【题型】选择题　【知识点】解析几何　【难度】easy
已知点 \(A(x_1,y_1)\)，\(B(x_2,y_2)\) 在 \(x\) 轴同侧，\(x\) 轴上一点 \(P\) 满足 \(|PA| + |PB|\) 为最小.设 \(PA\)，\(PB\) 的斜率分别是 \(k_1\)，\(k_2\)，则（\quad\quad）.

% 用表格强制对齐：每列固定宽度，B/D公式起始位置完全一致
\begin{tabular}{@{}l@{\hspace{5em}}l@{}}
A. \(k_1k_2 = 1\)       & B. \(k_1k_2 = -1\) \\[8pt]  % 8pt空行保证行间距一致

C. \(k_1 + k_2 = 0\)    & D. \(k_1 - k_2 = 0\)
\end{tabular}
【解答】

【答案】C

【分析】
作出示意图，设 \(A\) 关于 \(x\) 轴的对称点为 \(C\)，数形结合可得 \(P,B,C\) 三点共线时，\(|PA| + |PB|\) 为最小，可求解。

【详解】
不妨设 \(A,B\) 两点均在 \(x\) 轴的上方，如图所示：

设 \(A\) 关于 \(x\) 轴的对称点为 \(C\)，

因为 \(P\) 在 \(x\) 轴上，则直线 \(PA\) 与直线 \(PC\) 倾斜角互补，即 \(k_1 = -k_{PC}\)，且 \(|PA| = |PC|\)，

所以 \(|PA| + |PB| = |PC| + |PB| \ge |BC|\)，当且仅当 \(P,B,C\) 三点共线时，等号成立，

此时 \(k_2 = k_{PC}\)，所以 \(|PA| + |PB|\) 为最小时，\(k_1 + k_2 = 0\).

故选：C.
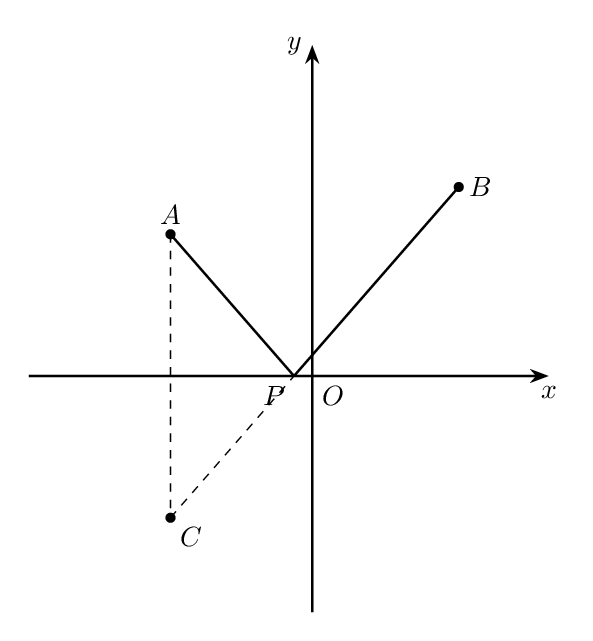